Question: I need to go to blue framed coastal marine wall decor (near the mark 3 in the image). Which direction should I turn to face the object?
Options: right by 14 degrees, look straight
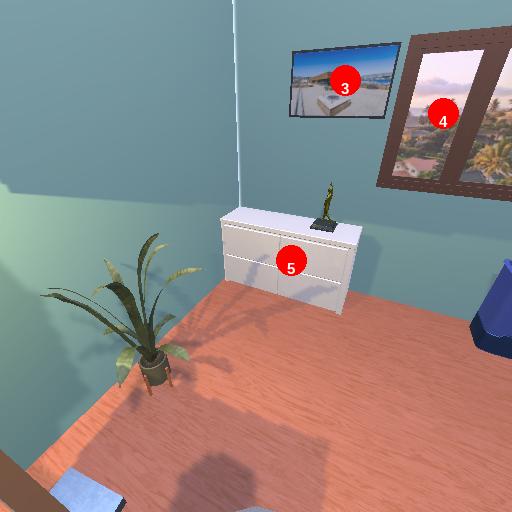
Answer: right by 14 degrees